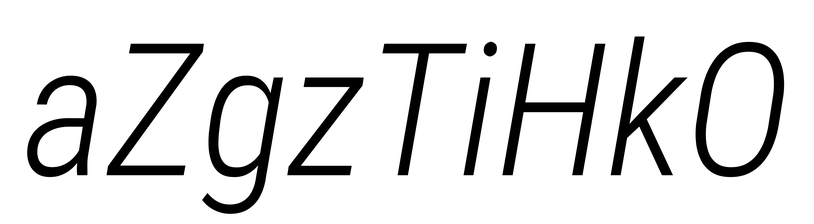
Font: Roboto-Italic_Condensed_Light_Italic